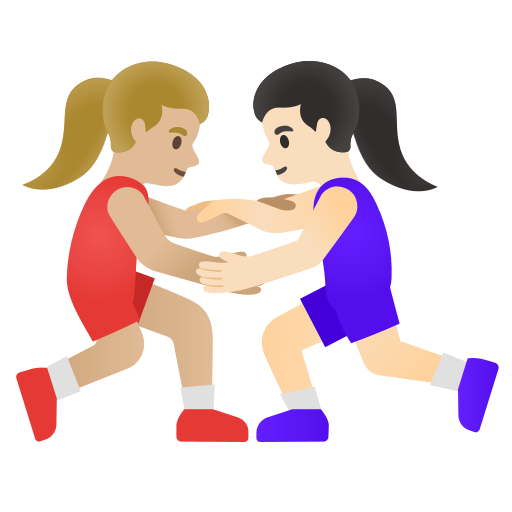
Emoji: 👩🏼‍🫯‍👩🏻